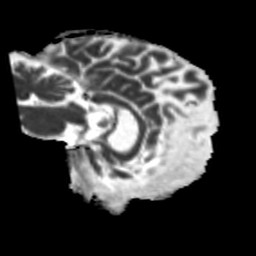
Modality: MD
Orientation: sagittal
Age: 62
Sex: male
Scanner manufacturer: siemens
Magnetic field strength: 3 T
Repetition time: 5.25 s
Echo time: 0.08 s